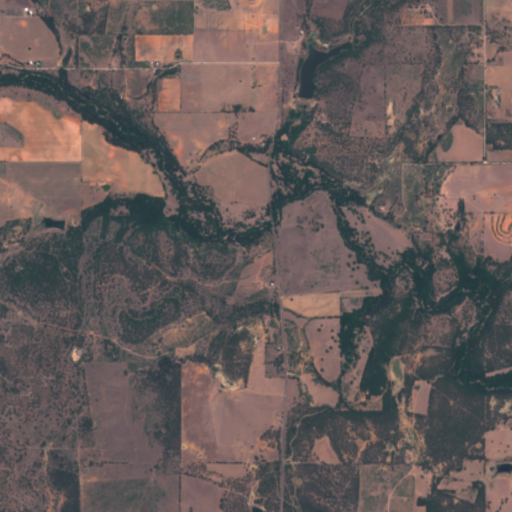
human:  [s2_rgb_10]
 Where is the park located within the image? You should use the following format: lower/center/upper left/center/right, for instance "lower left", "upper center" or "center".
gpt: The park is located in the center right of the image.
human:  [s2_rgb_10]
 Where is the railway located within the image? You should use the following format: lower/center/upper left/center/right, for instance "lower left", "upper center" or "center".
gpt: The railway is located in the right of the image.
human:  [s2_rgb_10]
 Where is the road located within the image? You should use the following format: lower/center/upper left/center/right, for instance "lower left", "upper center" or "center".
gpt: There is no road in the image.